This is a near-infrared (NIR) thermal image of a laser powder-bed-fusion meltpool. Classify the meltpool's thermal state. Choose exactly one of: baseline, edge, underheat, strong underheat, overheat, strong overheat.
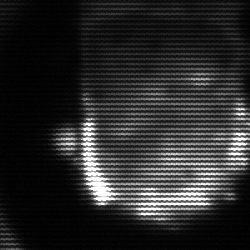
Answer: baseline